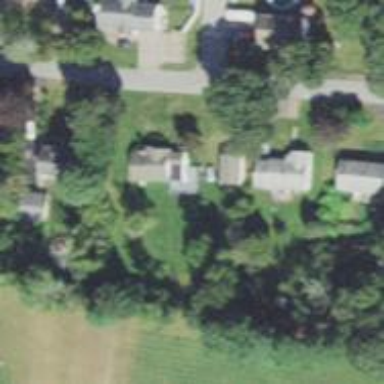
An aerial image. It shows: Residential driveway designated as service road.